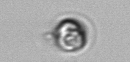
Label: Dinophyceae